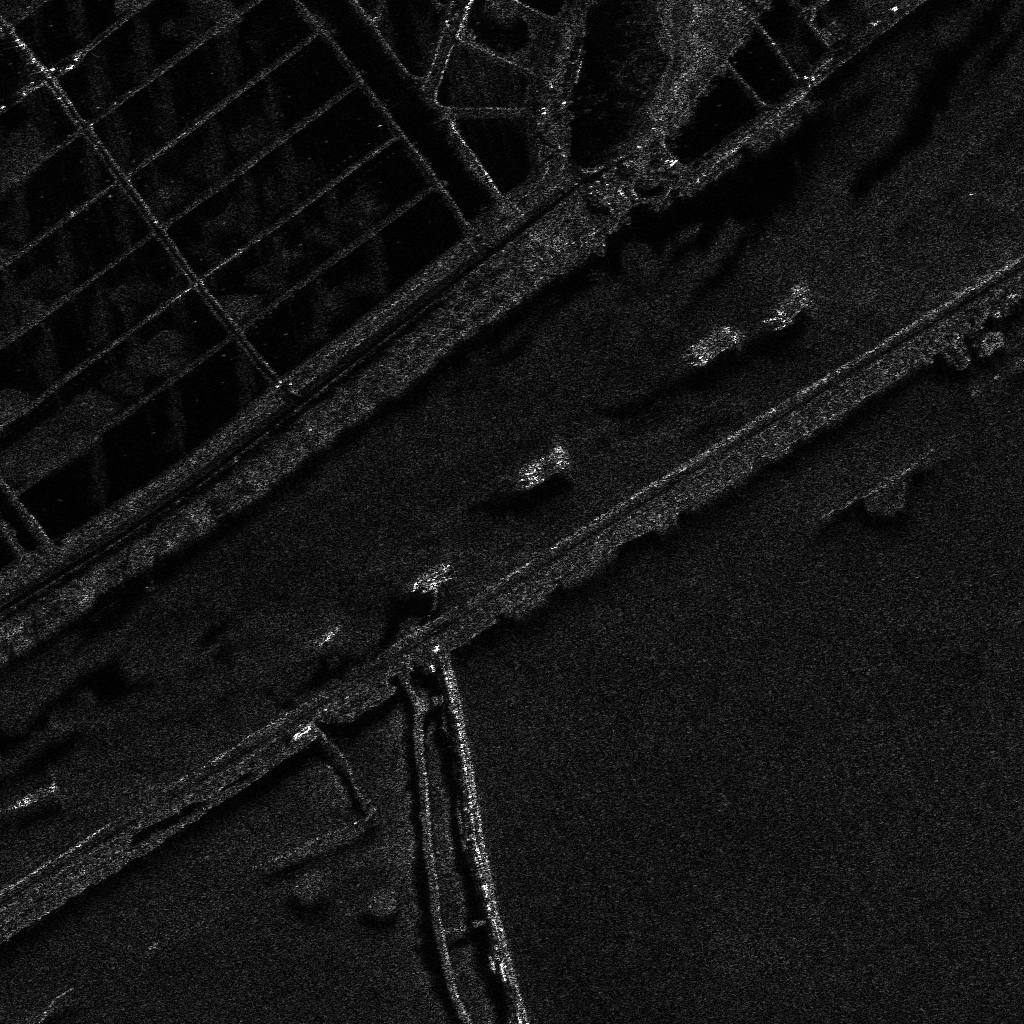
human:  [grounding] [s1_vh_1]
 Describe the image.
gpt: In the satellite image, there is  <ref>3 large container </ref> <box>[[51, 42, 54, 49, 55], [67, 29, 70, 36, 55], [40, 52, 43, 59, 55]]</box> located at center,  <ref>1 large container </ref> <box>[[75, 26, 78, 33, 55]]</box> located at top right,  <ref>1 large container </ref> <box>[[2, 73, 5, 80, 56]]</box> located at bottom left.